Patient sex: M
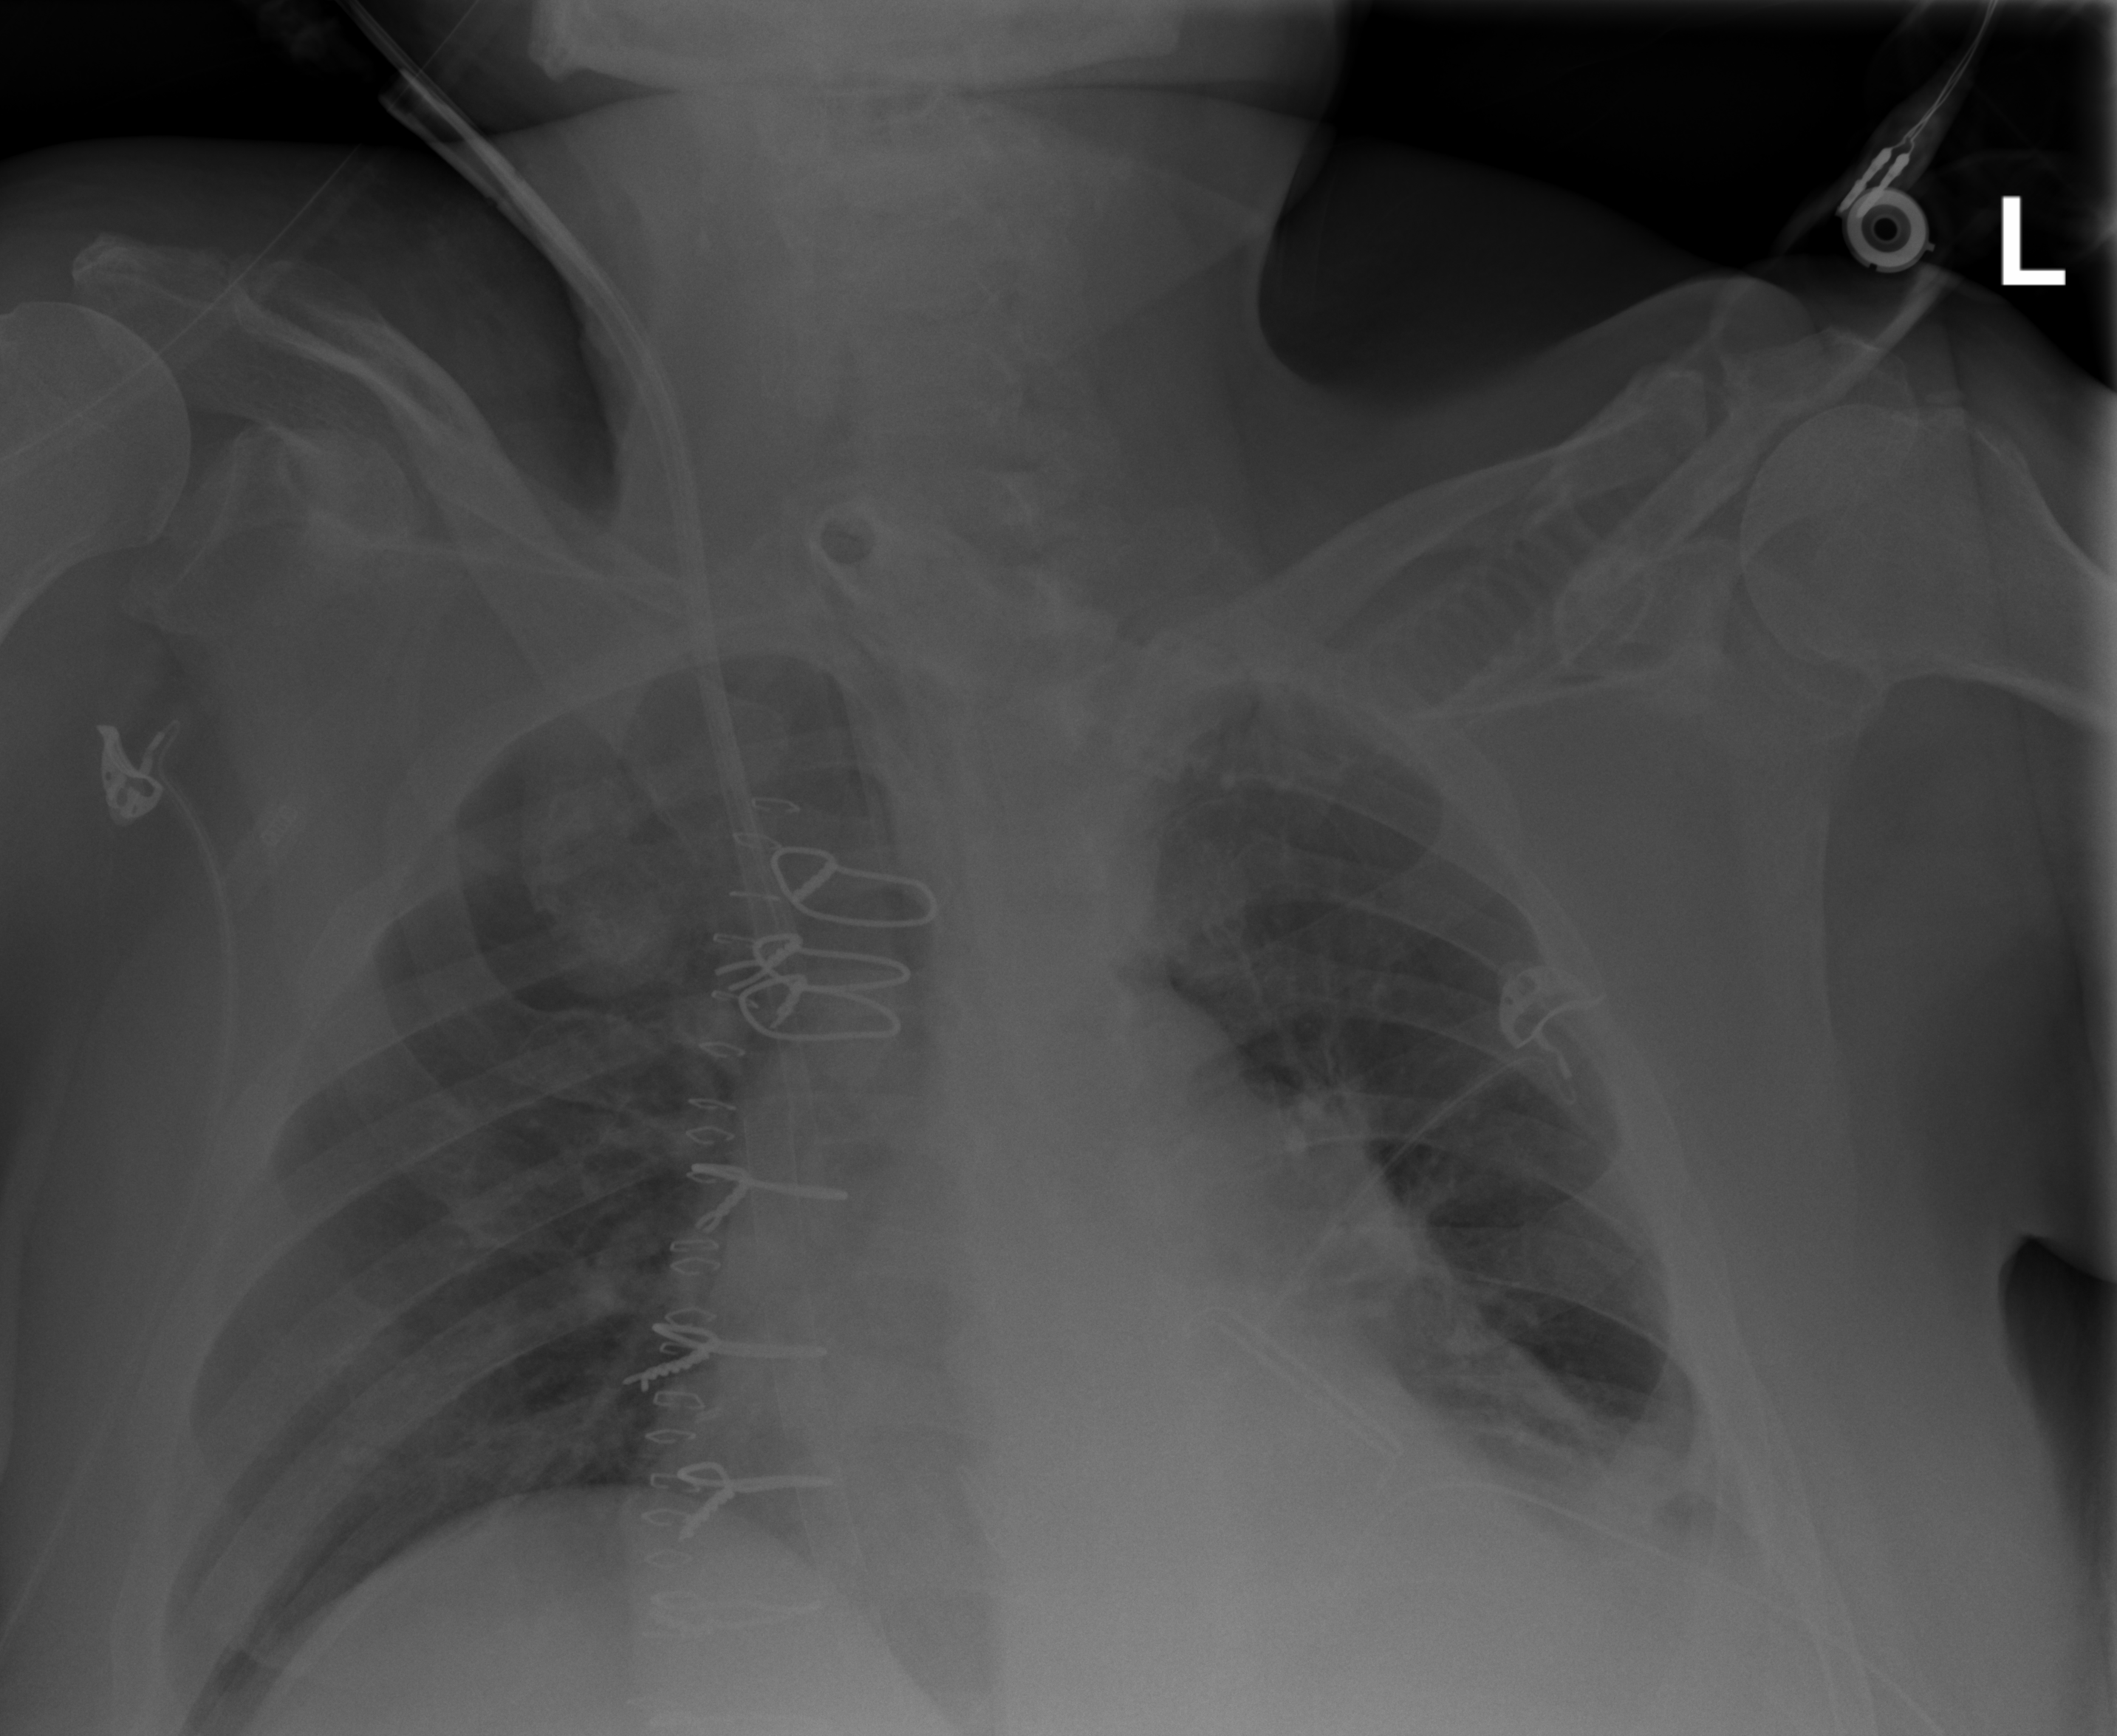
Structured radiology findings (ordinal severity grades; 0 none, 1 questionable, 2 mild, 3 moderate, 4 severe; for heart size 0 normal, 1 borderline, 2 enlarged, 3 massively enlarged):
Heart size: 2
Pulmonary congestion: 2
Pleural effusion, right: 0
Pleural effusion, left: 2
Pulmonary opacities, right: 0
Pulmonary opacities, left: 0
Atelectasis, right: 0
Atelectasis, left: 2